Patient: sex F, age 53
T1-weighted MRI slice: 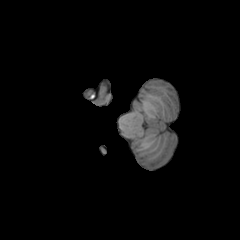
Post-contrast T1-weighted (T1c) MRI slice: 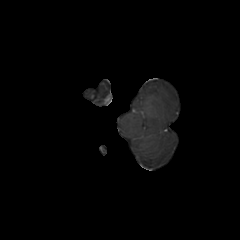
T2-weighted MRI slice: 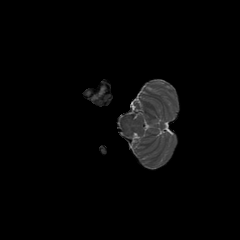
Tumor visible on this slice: yes
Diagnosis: Glioblastoma, IDH-wildtype
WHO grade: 4